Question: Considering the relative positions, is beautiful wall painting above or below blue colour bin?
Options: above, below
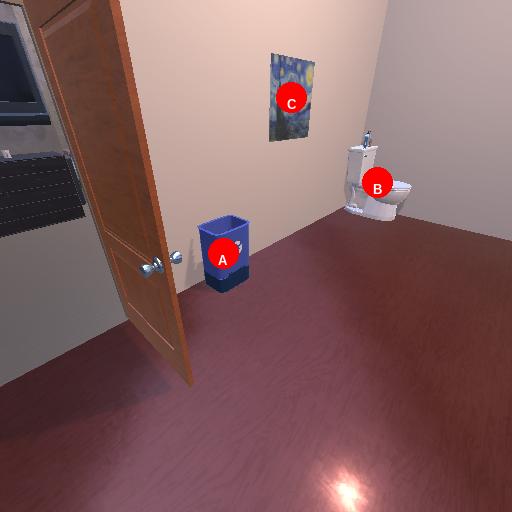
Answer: above